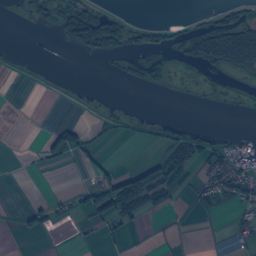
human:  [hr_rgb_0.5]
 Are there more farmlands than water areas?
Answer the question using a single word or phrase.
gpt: yes

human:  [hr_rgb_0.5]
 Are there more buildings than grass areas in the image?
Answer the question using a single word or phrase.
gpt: yes

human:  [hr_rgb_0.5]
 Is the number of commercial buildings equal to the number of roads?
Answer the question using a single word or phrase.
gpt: no

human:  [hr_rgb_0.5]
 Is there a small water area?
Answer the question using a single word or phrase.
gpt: yes

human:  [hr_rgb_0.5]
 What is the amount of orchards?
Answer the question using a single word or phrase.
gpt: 4

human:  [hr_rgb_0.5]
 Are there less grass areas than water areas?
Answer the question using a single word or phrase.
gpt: no

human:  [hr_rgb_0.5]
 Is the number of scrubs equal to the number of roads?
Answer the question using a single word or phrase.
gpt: no

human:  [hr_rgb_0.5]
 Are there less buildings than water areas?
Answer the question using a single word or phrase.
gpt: no

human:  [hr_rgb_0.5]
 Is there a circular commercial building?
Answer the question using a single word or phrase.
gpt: no

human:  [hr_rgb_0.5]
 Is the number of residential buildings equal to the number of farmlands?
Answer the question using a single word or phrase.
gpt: no

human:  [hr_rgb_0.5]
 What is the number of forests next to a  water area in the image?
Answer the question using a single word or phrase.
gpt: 79

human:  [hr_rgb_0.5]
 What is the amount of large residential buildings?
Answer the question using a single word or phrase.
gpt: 1

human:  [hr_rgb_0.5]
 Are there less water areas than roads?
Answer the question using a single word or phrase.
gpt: yes

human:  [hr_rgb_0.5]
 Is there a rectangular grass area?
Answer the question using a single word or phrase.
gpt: yes

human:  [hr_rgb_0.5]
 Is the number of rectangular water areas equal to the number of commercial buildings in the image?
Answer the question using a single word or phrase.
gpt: no

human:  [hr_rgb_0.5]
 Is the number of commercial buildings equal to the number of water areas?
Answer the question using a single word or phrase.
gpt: no

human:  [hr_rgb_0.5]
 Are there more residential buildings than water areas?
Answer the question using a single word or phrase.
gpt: yes

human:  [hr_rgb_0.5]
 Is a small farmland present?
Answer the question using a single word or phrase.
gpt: yes

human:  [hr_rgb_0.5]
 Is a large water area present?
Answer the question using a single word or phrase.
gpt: yes

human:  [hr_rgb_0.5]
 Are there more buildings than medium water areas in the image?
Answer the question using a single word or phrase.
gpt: yes

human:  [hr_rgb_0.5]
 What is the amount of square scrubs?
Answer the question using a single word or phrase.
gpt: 0

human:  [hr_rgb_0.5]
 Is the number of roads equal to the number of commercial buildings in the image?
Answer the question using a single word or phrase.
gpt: no

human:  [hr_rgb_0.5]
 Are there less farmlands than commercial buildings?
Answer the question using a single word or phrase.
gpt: no

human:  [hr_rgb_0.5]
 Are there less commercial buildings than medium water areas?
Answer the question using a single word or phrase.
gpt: no

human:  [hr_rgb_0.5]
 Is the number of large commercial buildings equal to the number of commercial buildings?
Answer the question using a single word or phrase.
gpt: no

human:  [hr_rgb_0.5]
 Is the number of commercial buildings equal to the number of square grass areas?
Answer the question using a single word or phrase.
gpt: no

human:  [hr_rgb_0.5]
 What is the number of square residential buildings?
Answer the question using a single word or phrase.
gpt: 0

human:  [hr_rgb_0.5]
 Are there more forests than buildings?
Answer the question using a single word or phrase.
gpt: no

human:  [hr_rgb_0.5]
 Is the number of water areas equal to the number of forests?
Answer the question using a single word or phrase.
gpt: no

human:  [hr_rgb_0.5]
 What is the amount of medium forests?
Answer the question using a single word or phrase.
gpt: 27

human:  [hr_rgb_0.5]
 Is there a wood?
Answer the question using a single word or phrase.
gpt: yes

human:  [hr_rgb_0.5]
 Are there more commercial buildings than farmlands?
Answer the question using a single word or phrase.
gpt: no

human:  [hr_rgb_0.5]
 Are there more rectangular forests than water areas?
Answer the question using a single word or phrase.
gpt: no

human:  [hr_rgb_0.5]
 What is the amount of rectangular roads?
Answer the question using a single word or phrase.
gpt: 0

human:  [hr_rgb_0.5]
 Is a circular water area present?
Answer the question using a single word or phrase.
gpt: yes

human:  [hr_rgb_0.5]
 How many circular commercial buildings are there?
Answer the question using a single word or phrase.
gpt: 0